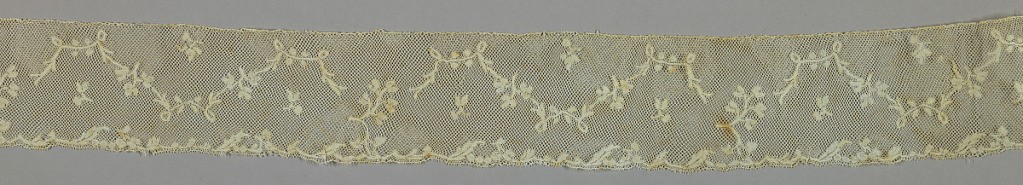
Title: Border
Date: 19th century
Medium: linen Technique: bobbin lace (late Valencienne ground)
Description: Festoons, detached sprays and border of vine; nearly straight edge; square edge